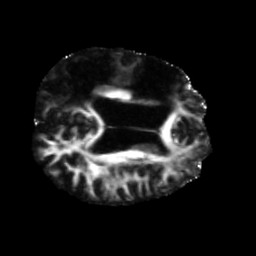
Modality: FA
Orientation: axial
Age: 71
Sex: male
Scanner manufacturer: siemens
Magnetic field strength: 3 T
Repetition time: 5.47 s
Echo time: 0.0854 s